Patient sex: M
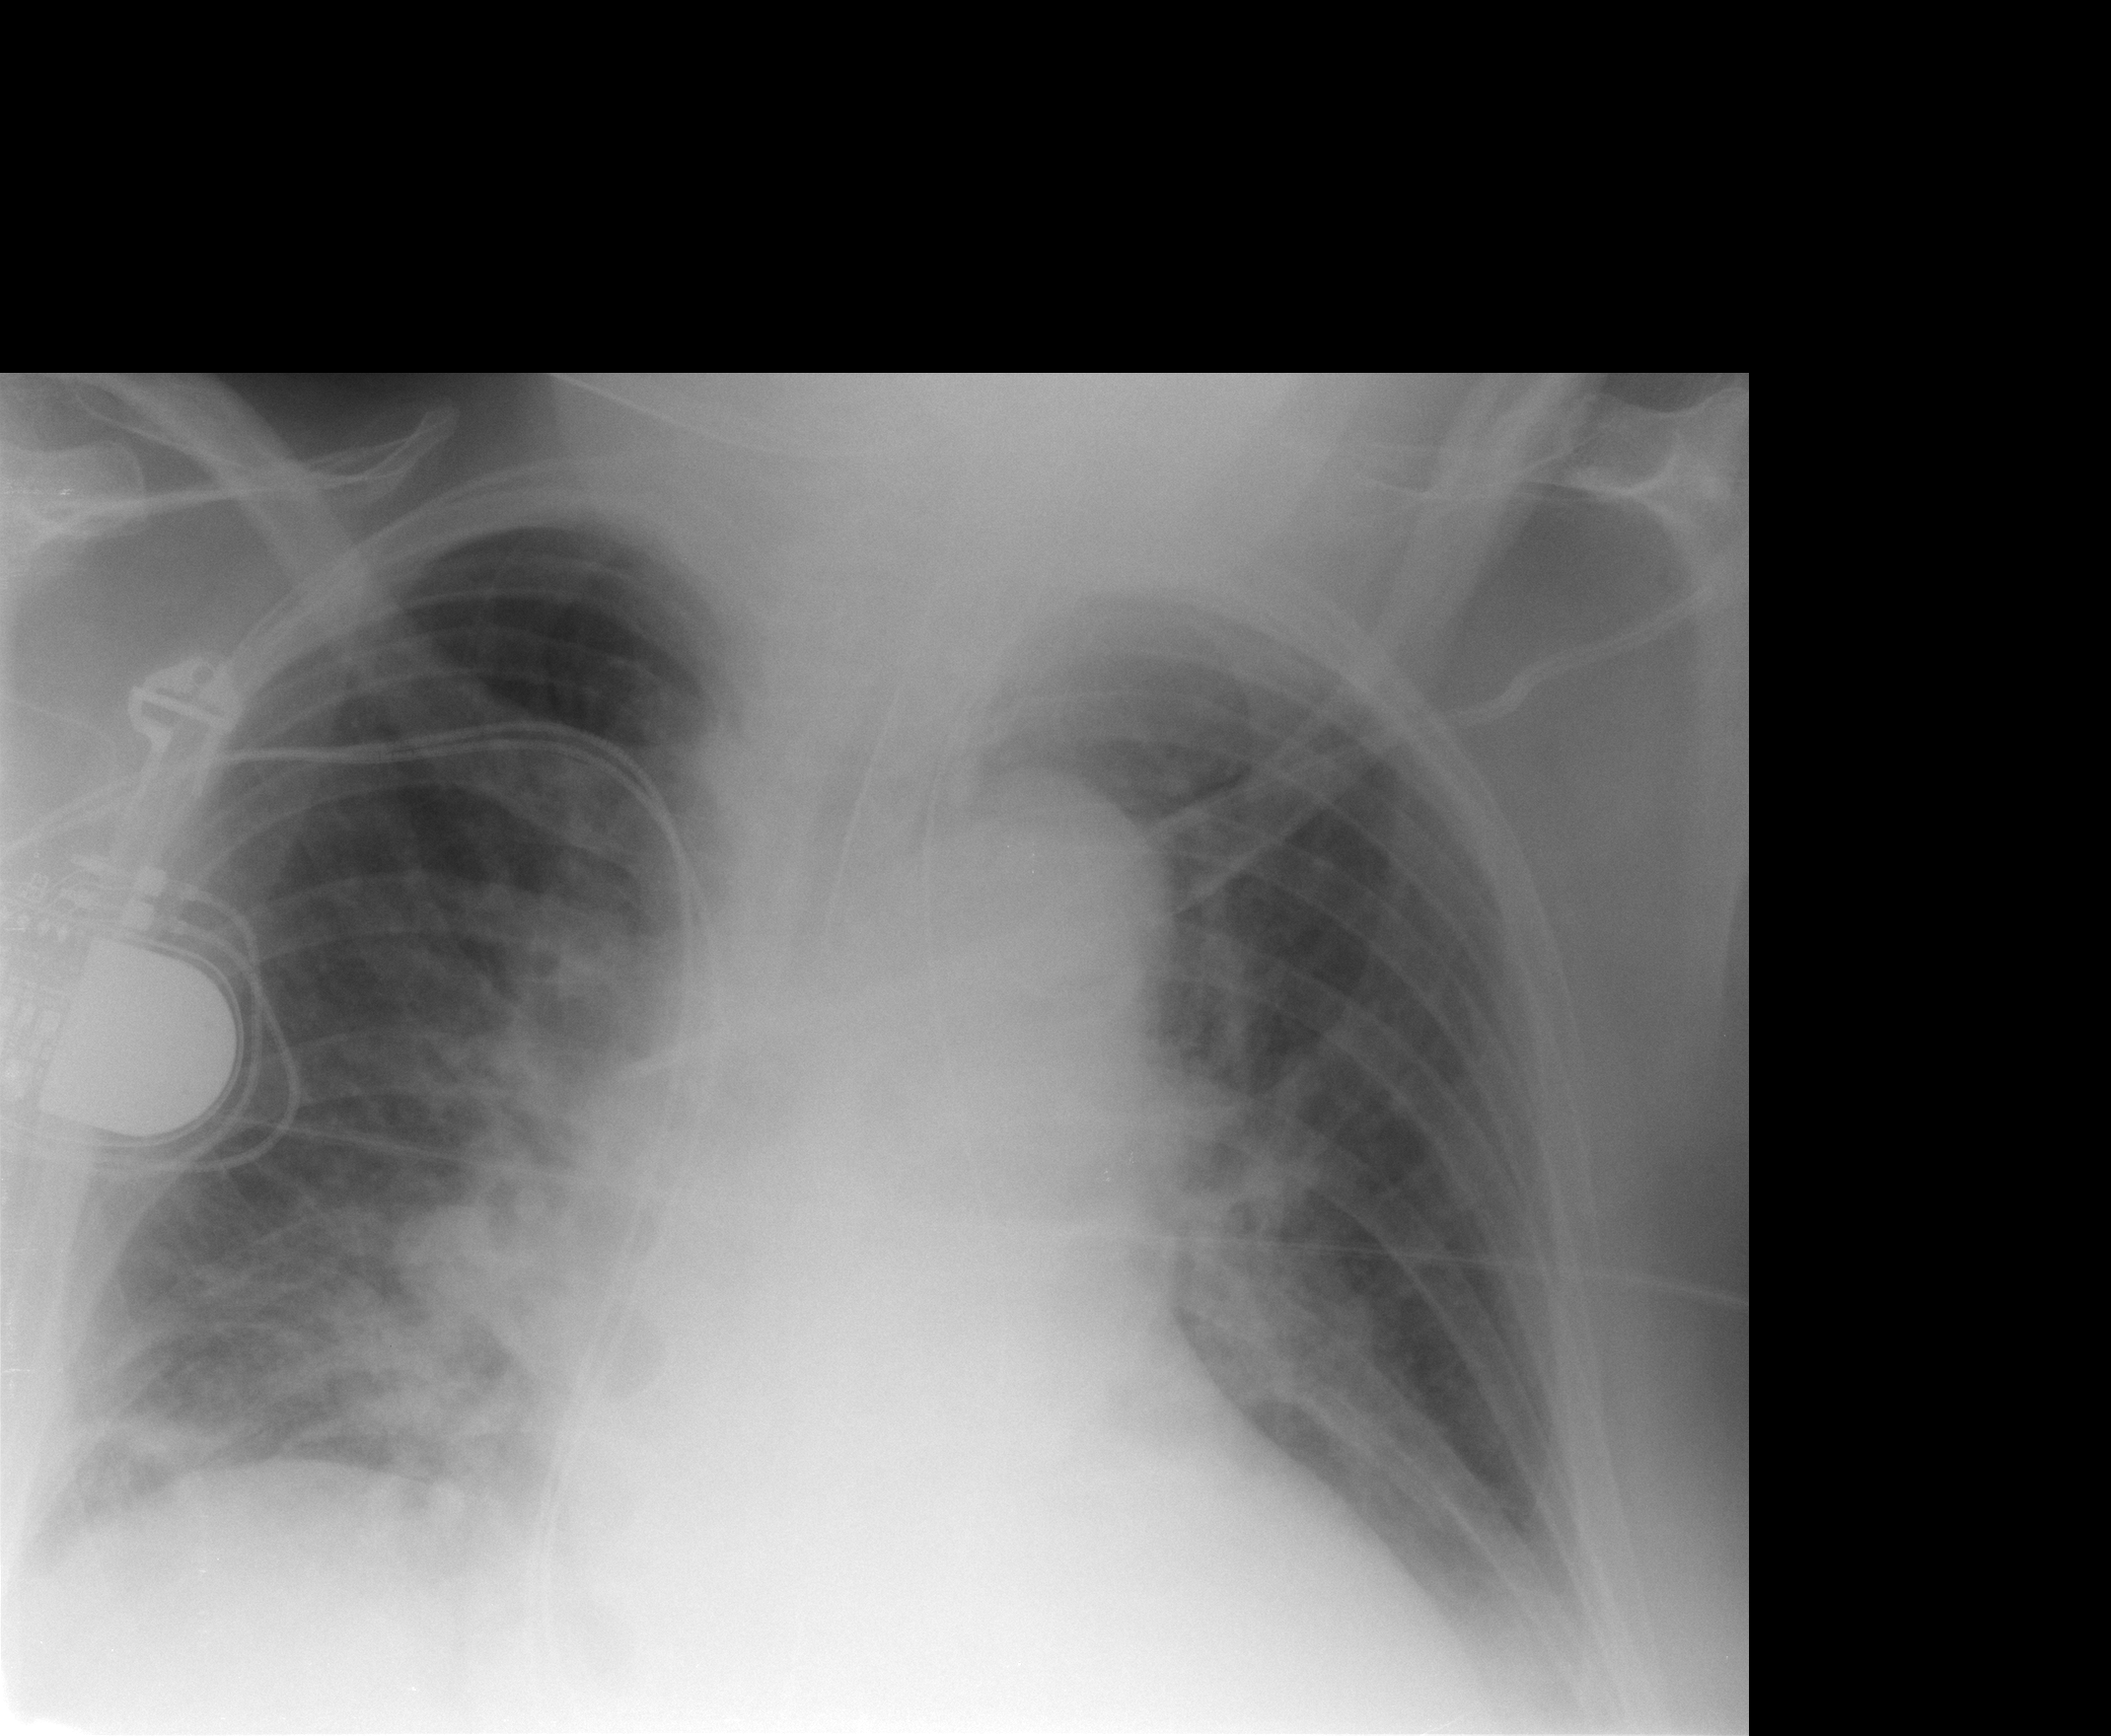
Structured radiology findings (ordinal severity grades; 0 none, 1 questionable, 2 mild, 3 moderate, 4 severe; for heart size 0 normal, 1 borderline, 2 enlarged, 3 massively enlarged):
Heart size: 0
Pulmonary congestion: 0
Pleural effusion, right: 0
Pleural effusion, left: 2
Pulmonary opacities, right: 2
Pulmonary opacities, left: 0
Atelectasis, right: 2
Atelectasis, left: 2